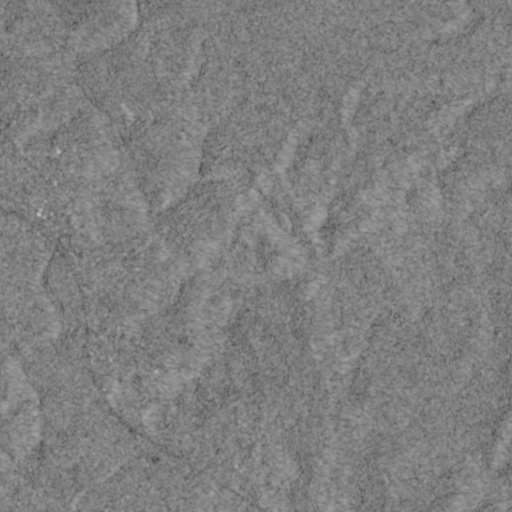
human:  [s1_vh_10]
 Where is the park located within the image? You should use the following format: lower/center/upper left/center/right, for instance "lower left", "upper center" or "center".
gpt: The park is located in the center left of the image.
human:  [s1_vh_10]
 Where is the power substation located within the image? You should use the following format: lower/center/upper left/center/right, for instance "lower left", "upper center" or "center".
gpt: The power substation is located in the lower left of the image.
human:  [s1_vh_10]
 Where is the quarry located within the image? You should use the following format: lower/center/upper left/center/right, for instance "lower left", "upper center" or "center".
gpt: There is no quarry in the image.

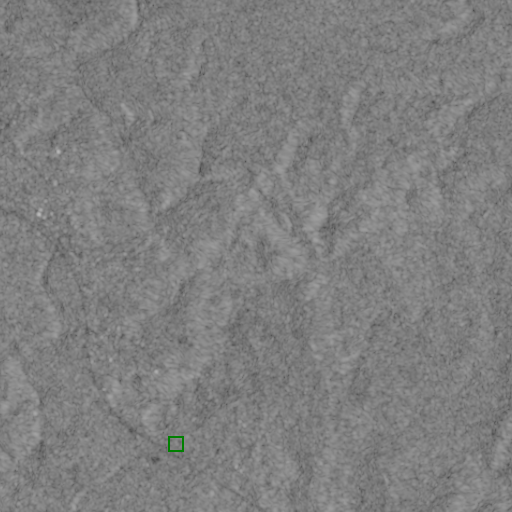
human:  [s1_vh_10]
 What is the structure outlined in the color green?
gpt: The structure outlined in green is a power substation.
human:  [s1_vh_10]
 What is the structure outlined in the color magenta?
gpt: There is no magenta outline.